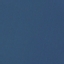
Land use / land cover: SeaLake